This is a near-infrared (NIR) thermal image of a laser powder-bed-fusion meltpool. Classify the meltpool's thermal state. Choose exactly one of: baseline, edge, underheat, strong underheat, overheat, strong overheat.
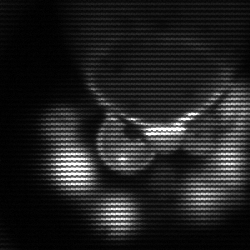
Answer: edge